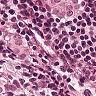
Metastatic tissue present: yes